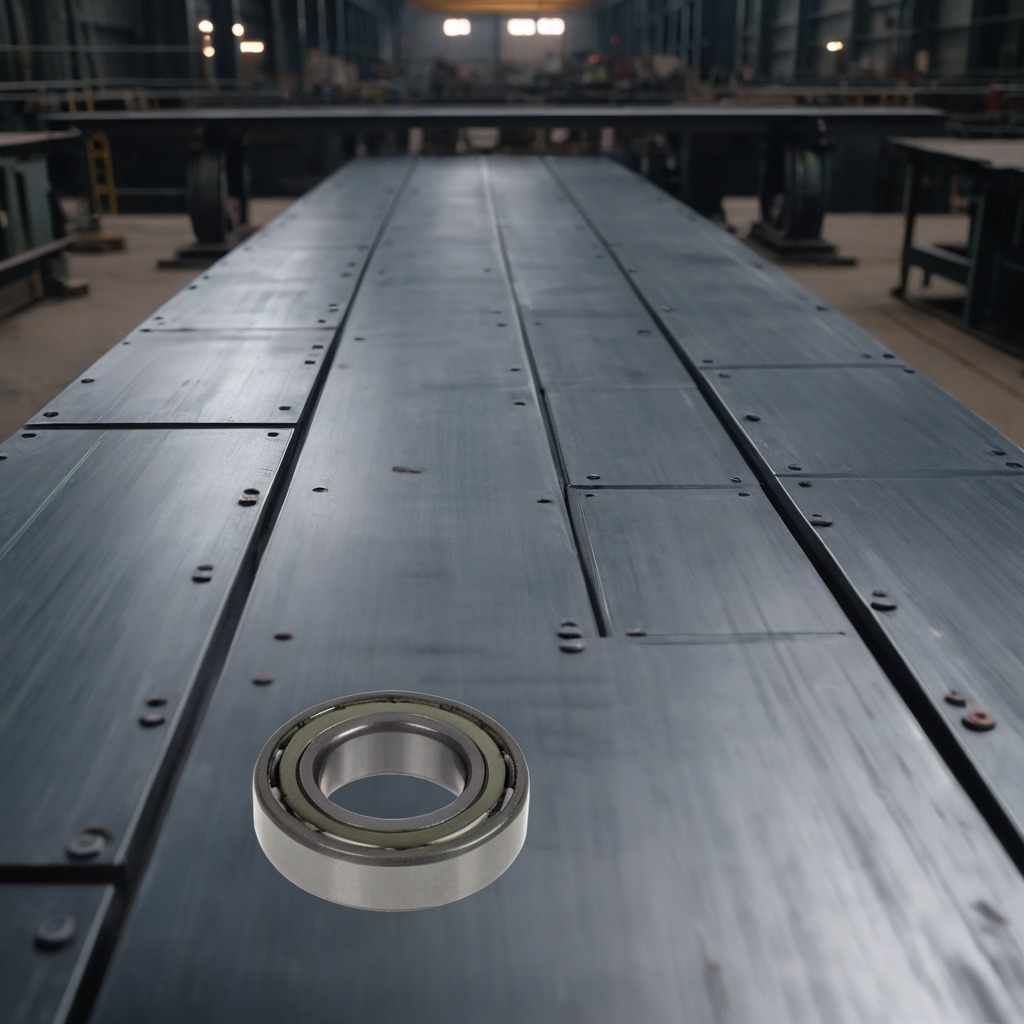
A metal ball bearing is lying on a cold steel table in a mining workshop.